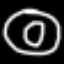
Label: donut